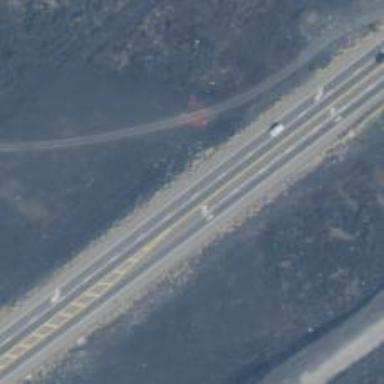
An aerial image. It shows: Primary highway.